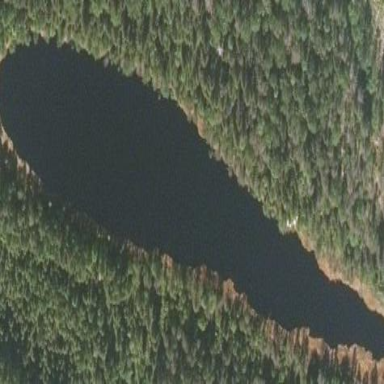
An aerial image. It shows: Beautiful lake surrounded by nature.